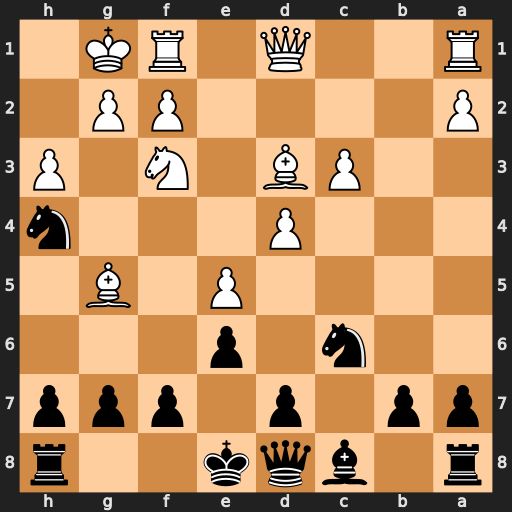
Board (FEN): r1bqk2r/pp1p1ppp/2n1p3/4P1B1/3P3n/2PB1N1P/P4PP1/R2Q1RK1
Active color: b
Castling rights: kq
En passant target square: -
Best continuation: Nxf3+ Qxf3 Qxg5